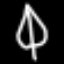
Label: leaf